【题型】解答题　【知识点】平面几何　【难度】easy
如图，在 $\triangle ABC$ 中，$AB = AC$，$DE$ 垂直平分 $AC$，且 $\angle CBD = 30^\circ$，连接 $BD$

(1) 求证：$AB = AD$；

(2) 设 $AD$ 交 $BC$ 于点 $P$，若 $\triangle ABP$ 是等腰三角形，求 $\angle ABC$ 的度数。
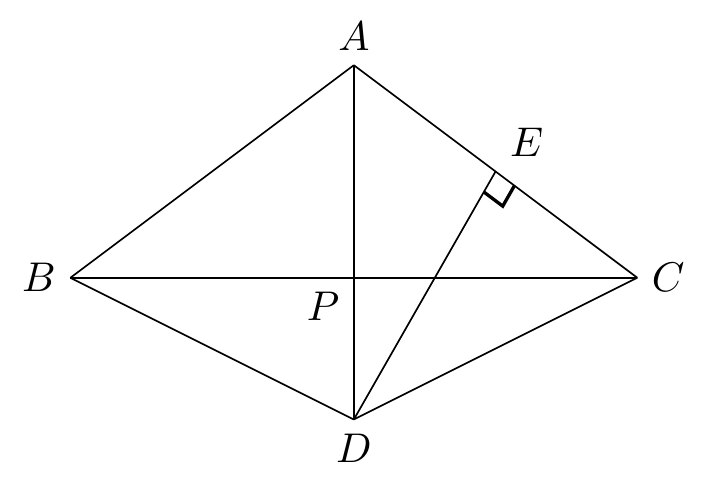
【解答】
(1) 作 $\triangle BDC$ 的外接圆，延长 $DE$ 交圆于点 $F$ ，连接 $CF$ 、$AF$ ，如图所示，

则有 $\angle DBC = \angle DFC = 30^\circ$ 。

$\because DE$ 垂直平分 $AC$ ，

$\therefore AF = FC$ ，

$\therefore \angle AFE = \angle CFE = 30^\circ$ ，

$\therefore \angle AFC = 60^\circ$ ，

$\therefore \triangle AFC$ 是等边三角形，

$\therefore AF = AC$ ．

$\because AB = AC$ ，

$\therefore AF = AC = AB$ ，

$\therefore$ 点 $A$ 为所作圆的圆心，

$\therefore AB = AD$ 。

（2）\textcircled{1}若 $PA = PB$，

则 $\angle ABC = \angle BAP$。

$\because AB = AC$，

$\therefore \angle ABC = \angle ACB$。

$\therefore \angle DAC = 2\angle DBC = 60^\circ$，

$\therefore \angle APB = \angle PAC + \angle ACB = 60^\circ + \angle ACB$，

$\therefore \angle APB = 60^\circ + \angle ABC$。

$\because \angle ABC + \angle BAP + \angle APB = 180^\circ$，

$\therefore 3\angle ABC + 60^\circ = 180^\circ$，

解得：$\angle ABC = 40^\circ$。

\textcircled{2}若 $BA = BP$，

同理可得：$\angle ABC = 20^\circ$。

\textcircled{3} $AB = AP$，

此时 $P$ 与 $C$ 重合，

则 $D$ 与 $E$ 重合，

不符合题意，故舍去．

综上所述：当 $\triangle ABP$ 是等腰三角形时，$\angle ABC$ 的度数为 $40^\circ$ 或 $20^\circ$。
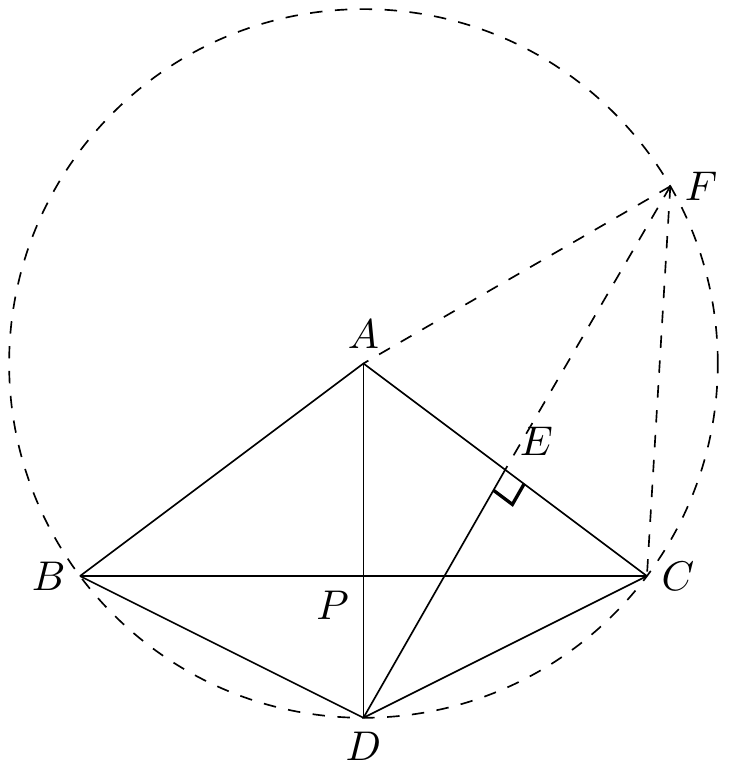